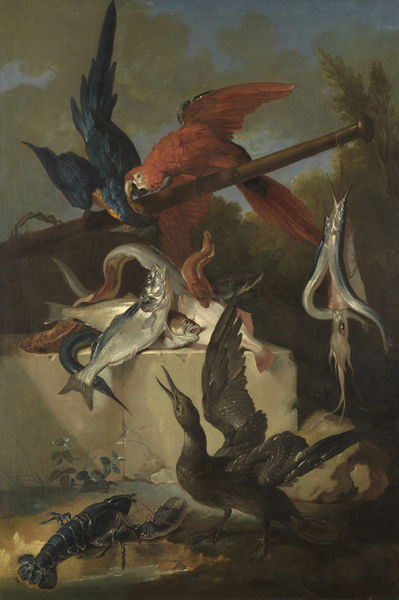
Titel: Fische, Seevögel und Papageien
Künstler: Jean-Baptiste Oudry
Standort: Karlsruhe
Institution: Staatliche Kunsthalle Karlsruhe
Schlagwörter: baum, blau, blätter, dunkel, flügel, gemälde, gewitter, himmel, kampf, meer, schatten, vogel, wasser, weiß, wolken, bäume, gelb, grün, landschaft, sand, sitzen, ufer, braun, bunt, grau, hell, hintergrund, licht, marmor, nacht, schwarz, gras, rot, tier, tiere, wolke, malerei, federn, silber, sockel, stein, steine, tod, tot, bild, öl, ast, bach, erde, natur, spiegelung, vögel, boden, realismus, blatt, pflanze, pflanzen, garten, stilleben, stillleben, schwanz, sprung, pfütze, segel, strand, düster, ente, gans, schnabel, stab, fahne, flagge, mast, kette, modern, mauer, enten, ölgemälde, luft, korb, stufe, surreal, flucht, hummer, krabbe, nahrung, schalentier, schere, scheren, hängen, becken, raub, ketten, schlange, pelikan, reiher, tierwelt, zoo, flora, altar, knauf, fisch, verwesung, fressen, fangen, fauna, muschel, stange, ara, kea, papagei, tiermalerei, stecken, fische, krebs, meerestiere, krake, oktopus, tintenfisch, aal, fischen, fahnenstange, wood, red, trompe, papageien, blue, papgei, skorpion, sky, duck, befreien, papagai, aras, fish, zappeln, stone, lobster, tree, 1850, feiler, wassertiere, eel, bestiarium, trompe l'oeil, animals, bird, flusskrebs, schwertfisch, lori, kormoran, kalmar, parrot, parrots, trout, goose, zappelnd, skorpiom, aale, knurrhahn, tropik, pagagei, vögehl, kaiman, kaimar, stint, hzummer, wassertier